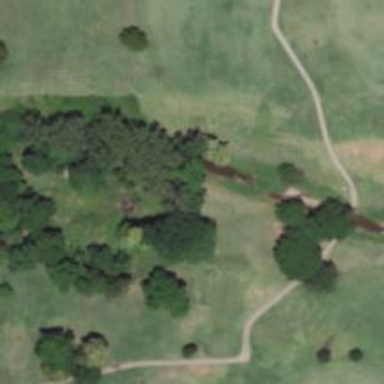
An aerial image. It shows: View of golf hole.